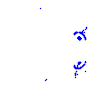
Particle: proton